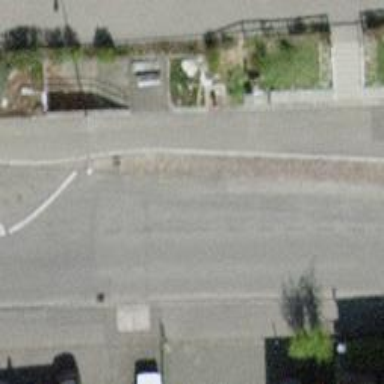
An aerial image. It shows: Public transport stop position.